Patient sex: M
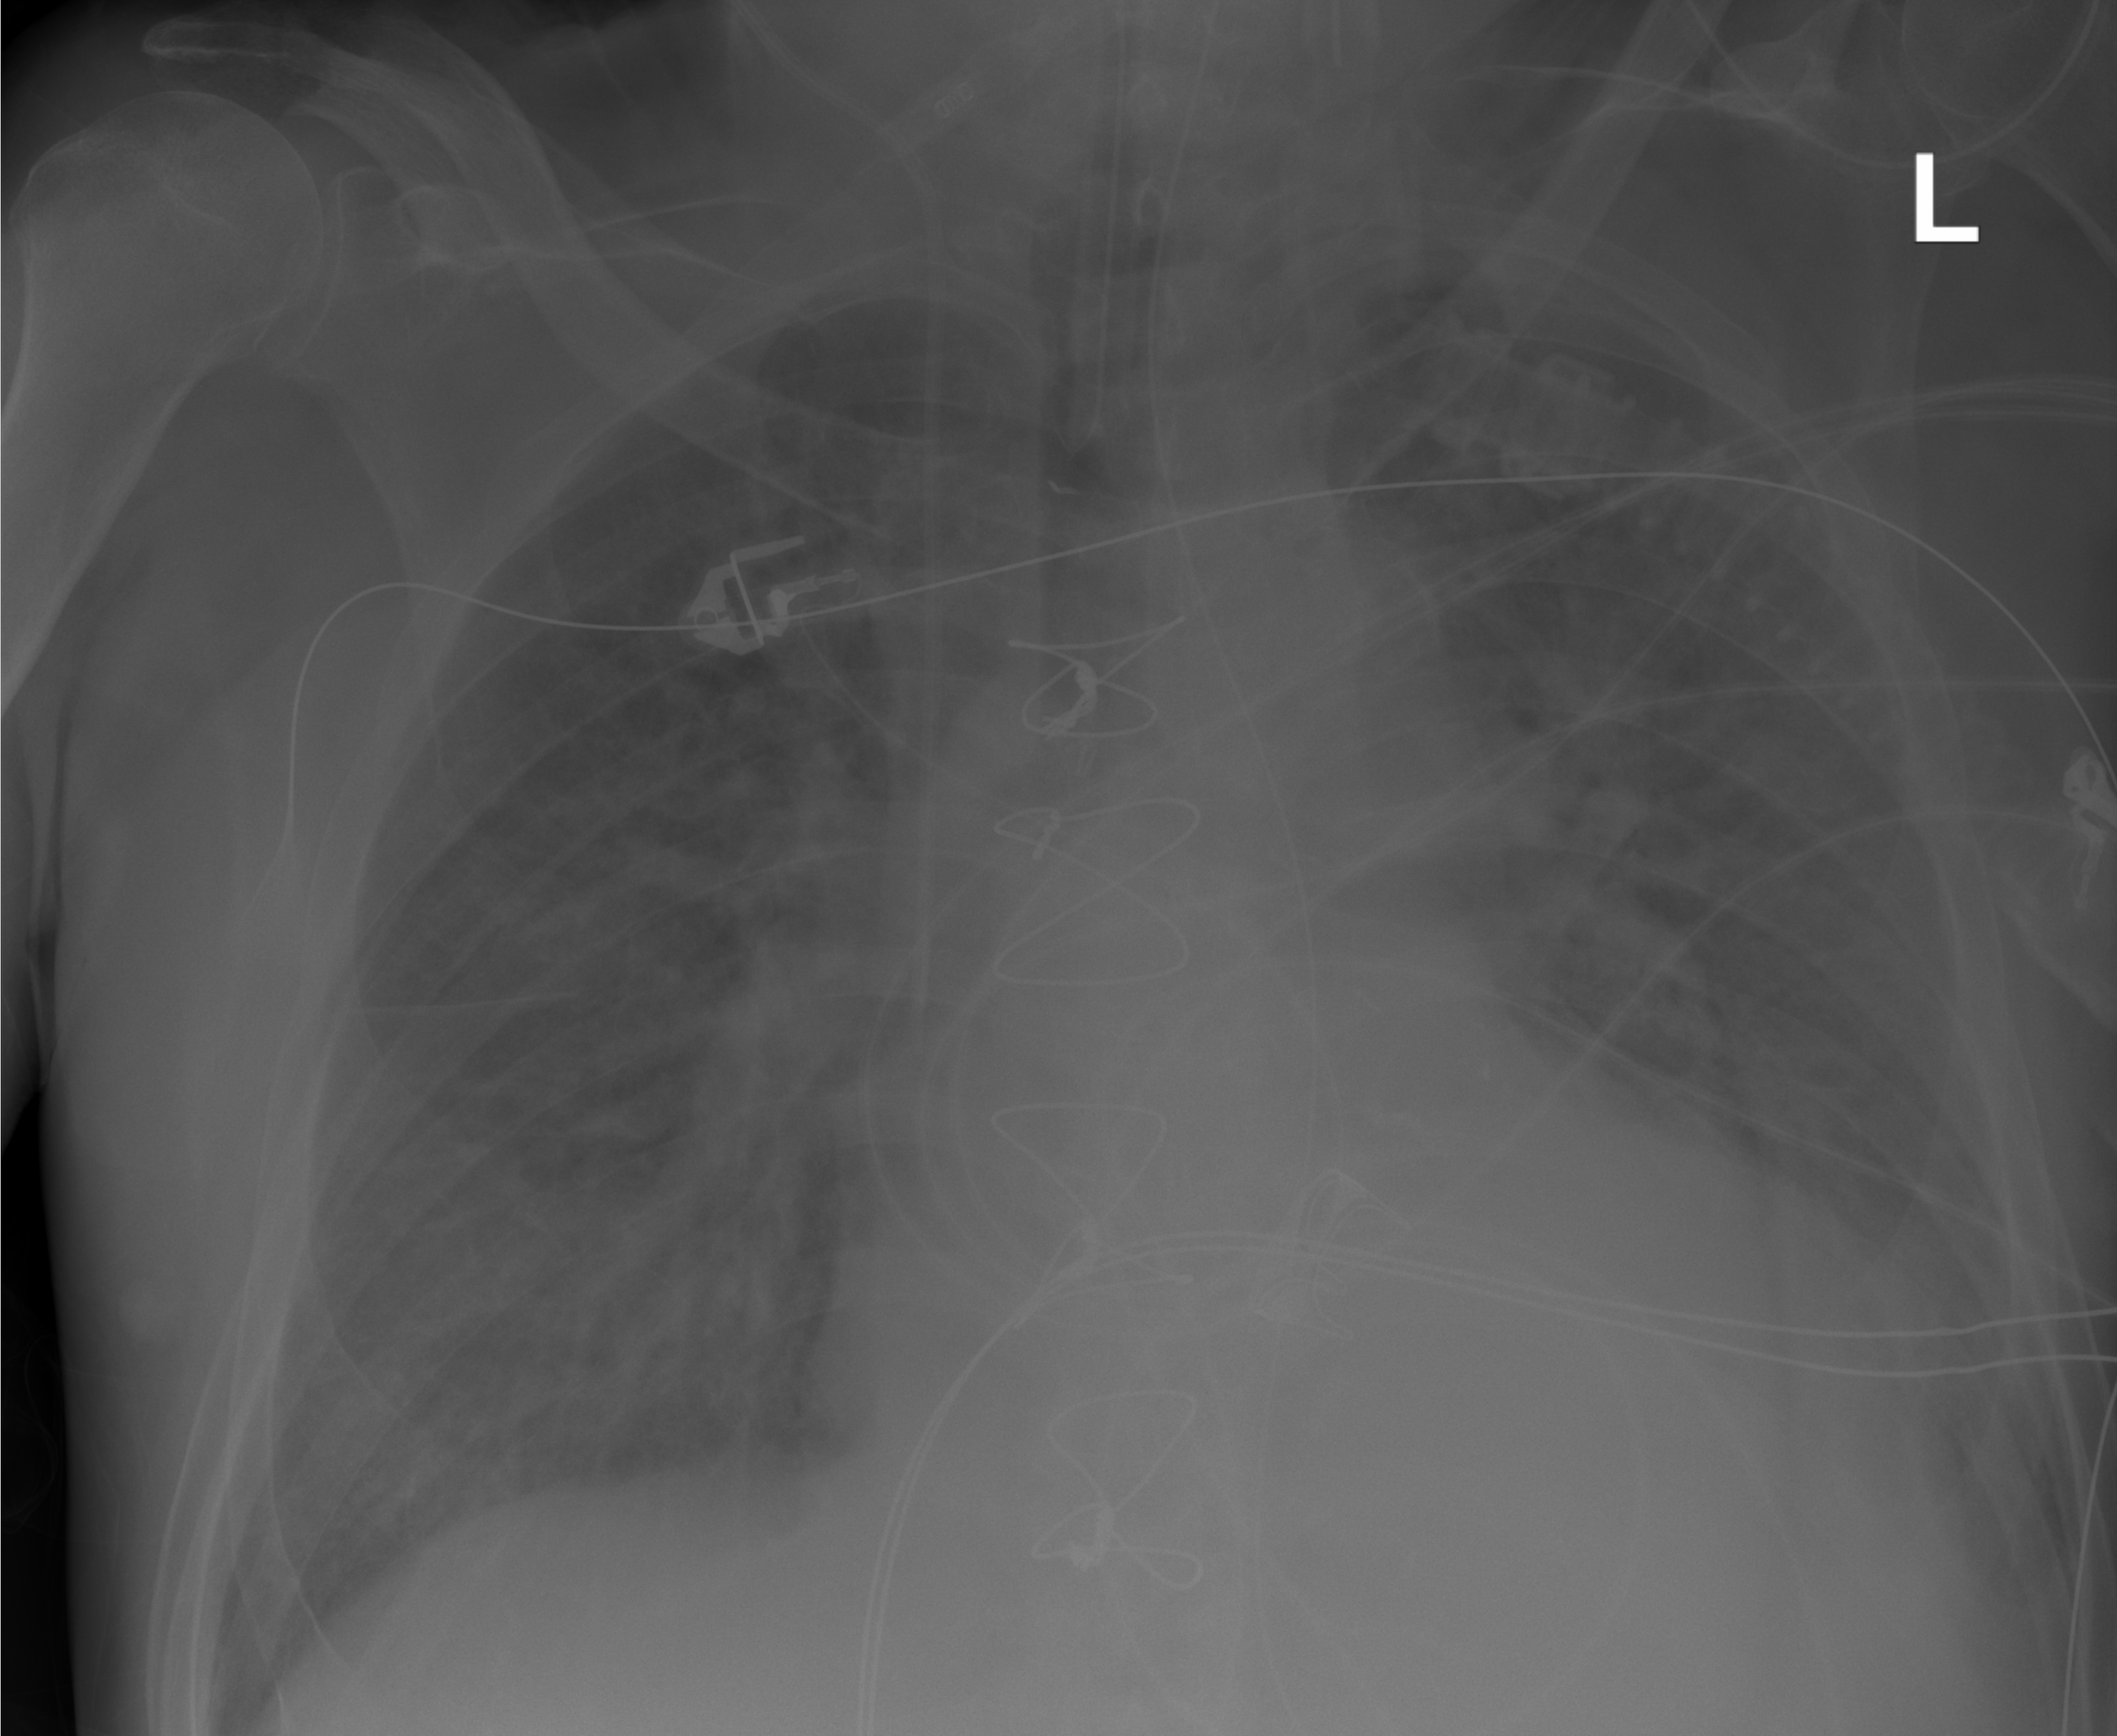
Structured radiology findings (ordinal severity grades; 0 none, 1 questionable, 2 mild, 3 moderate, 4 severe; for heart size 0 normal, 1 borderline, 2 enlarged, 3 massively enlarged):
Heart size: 2
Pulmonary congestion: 2
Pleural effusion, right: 0
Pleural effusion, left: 0
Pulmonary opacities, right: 1
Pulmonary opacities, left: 1
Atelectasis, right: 0
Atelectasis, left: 1